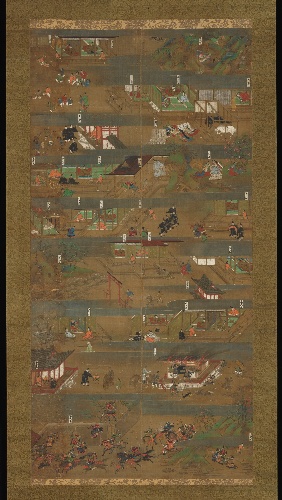
Title: 聖徳太子絵伝図|Illustrated Biography of Prince Shōtoku (Shōtoku Taishi e-den)
Date: 14th century
Object type: Hanging scroll
Classification: Paintings
Medium: One of two hanging scrolls; ink, color, and gold on silk
Culture: Japan
Period: Kamakura period (1185–1333)
Dimensions: Overall: 67 5/8 x 33 1/4in. (171.8 x 84.4cm)
Overall with mounting: 106 x 40 1/2 in. (269.2 x 102.9 cm)
Overall with knobs: 106 x 43 1/4 in. (269.2 x 109.9 cm)
Department: Asian Art
Credit line: H. O. Havemeyer Collection, Bequest of Mrs. H. O. Havemeyer, 1929
Accession year: 1929
Repository: Metropolitan Museum of Art, New York, NY
Tags: Interiors|Battles|Horses|Men|Women|Buddhism